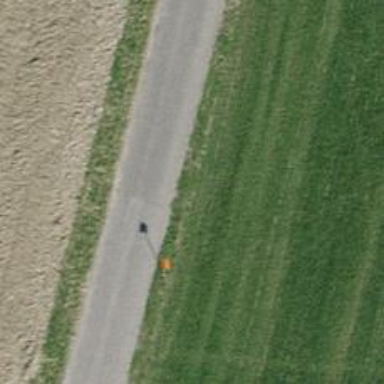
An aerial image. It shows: Pipeline marker.